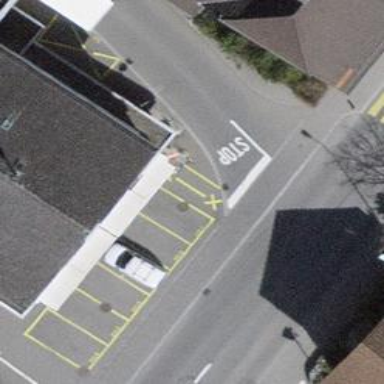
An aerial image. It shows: Surveillance system is in place.